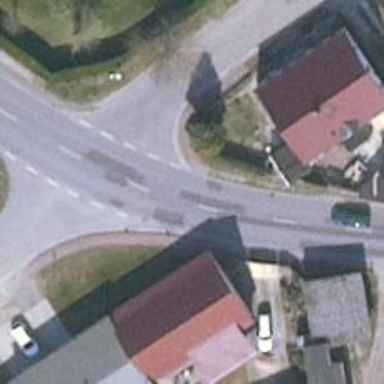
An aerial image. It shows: Secondary road with asphalt surface.